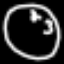
Label: clock